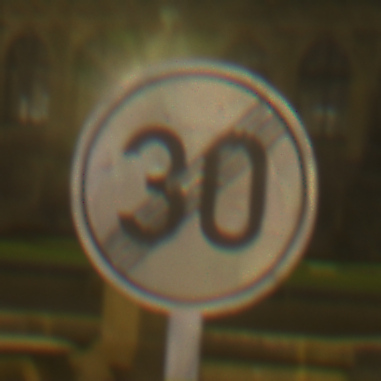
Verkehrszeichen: EndeGeschwindigkeit30
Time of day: Night
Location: Outdoor (Urban)
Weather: Overcast
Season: NotSpecified
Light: Artificial